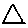
Label: triangle